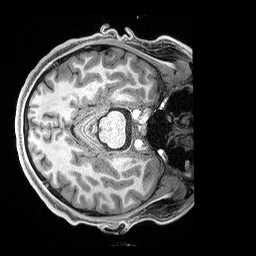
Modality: T1w
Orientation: axial
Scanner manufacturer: siemens
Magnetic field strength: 3 T
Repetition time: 2.4 s
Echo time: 0.00122 s